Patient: sex M, age 76
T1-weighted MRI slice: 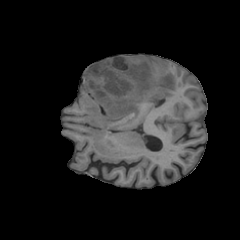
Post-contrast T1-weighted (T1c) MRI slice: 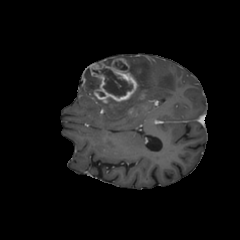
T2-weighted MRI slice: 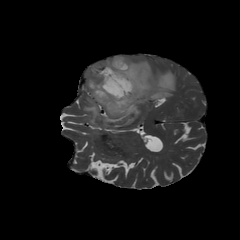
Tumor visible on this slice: yes
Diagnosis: Glioblastoma, IDH-wildtype
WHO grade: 4